Interaction volume radius: 5 \u00c5
Interaction volume height: 25 \u00c5
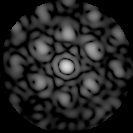
Disorder parameter: 0.4809